Interaction volume radius: 10 \u00c5
Interaction volume height: 20 \u00c5
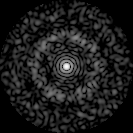
Disorder parameter: 0.8